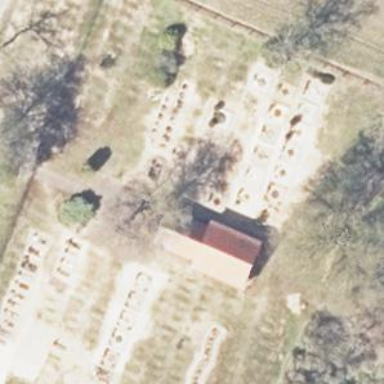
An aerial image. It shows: Cemetery.